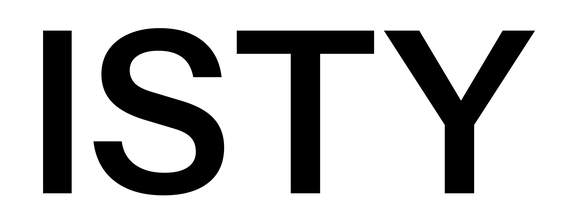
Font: InstrumentSans_SemiBold